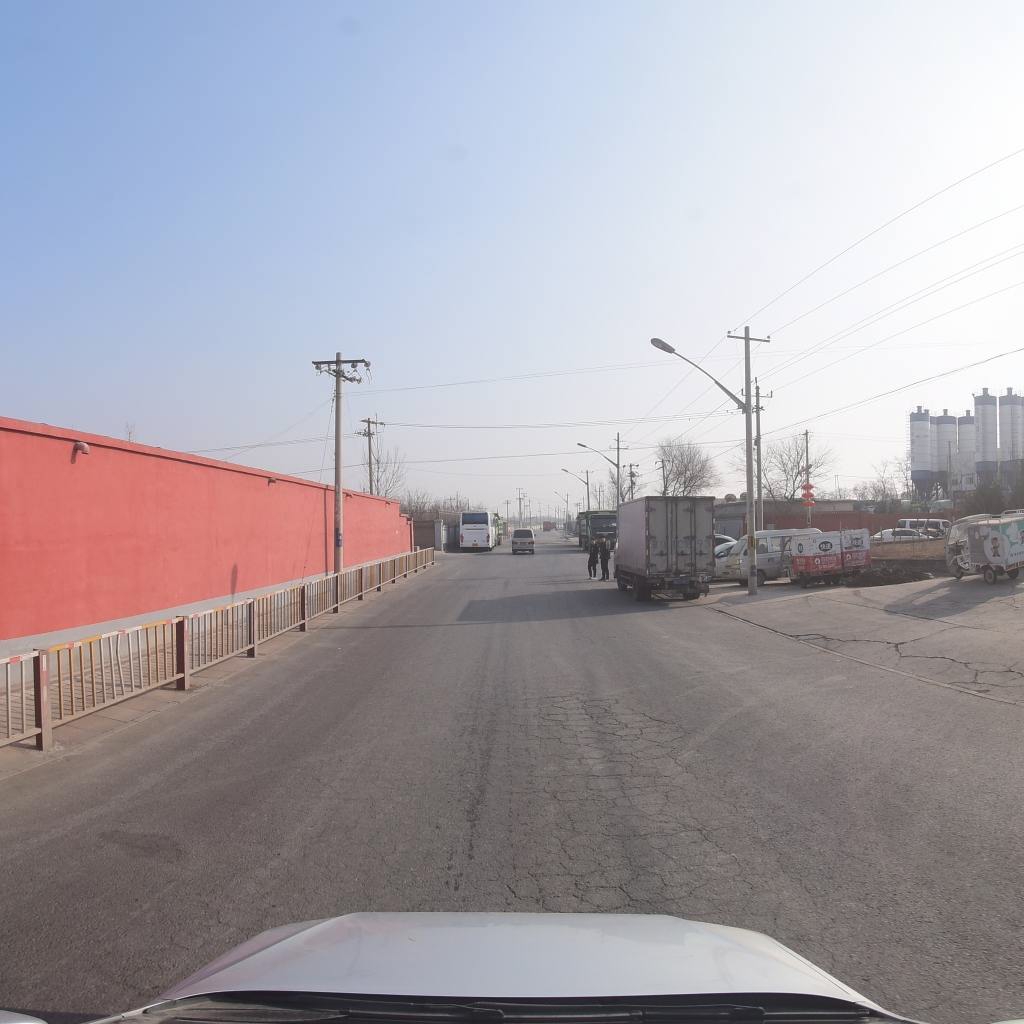
Region: Fengtai
Road damage annotations: alligator crack